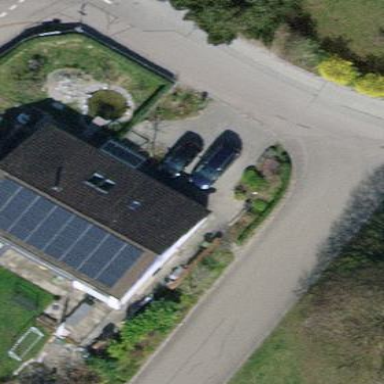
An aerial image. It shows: Detached building with gabled roof.